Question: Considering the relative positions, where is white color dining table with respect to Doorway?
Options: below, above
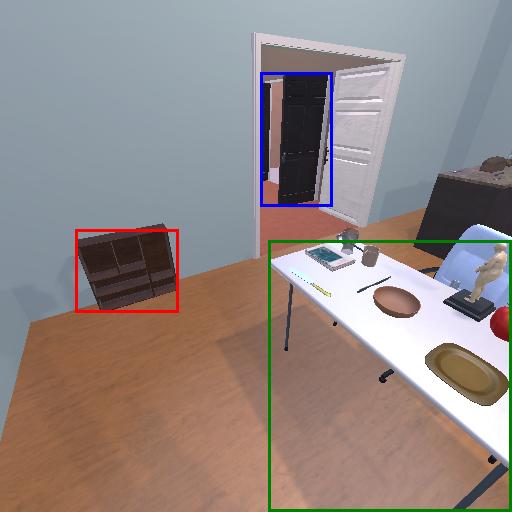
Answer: below